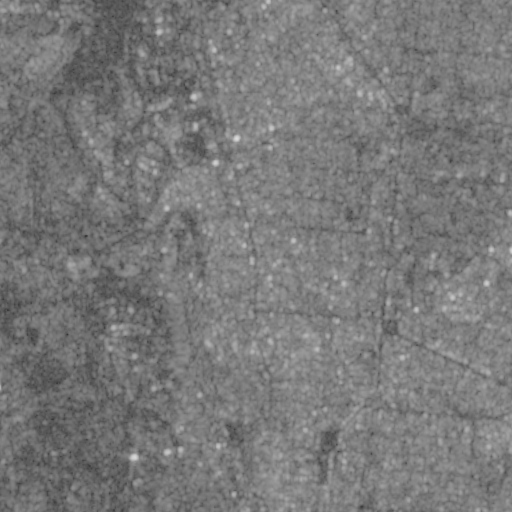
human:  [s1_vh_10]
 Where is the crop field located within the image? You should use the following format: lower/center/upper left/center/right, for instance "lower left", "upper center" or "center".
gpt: The crop field is located in the lower center of the image.
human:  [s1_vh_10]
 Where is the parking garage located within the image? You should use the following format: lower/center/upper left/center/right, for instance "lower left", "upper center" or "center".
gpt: The parking garage is located in the lower center of the image.
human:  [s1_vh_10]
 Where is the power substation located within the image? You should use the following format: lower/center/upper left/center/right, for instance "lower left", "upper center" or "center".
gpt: The power substation is located in the lower center of the image.
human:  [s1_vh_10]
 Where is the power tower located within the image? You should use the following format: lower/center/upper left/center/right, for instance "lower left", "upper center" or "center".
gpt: The power tower is located in the left of the image.
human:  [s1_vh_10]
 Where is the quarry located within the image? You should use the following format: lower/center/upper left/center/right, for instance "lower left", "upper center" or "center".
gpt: There is no quarry in the image.

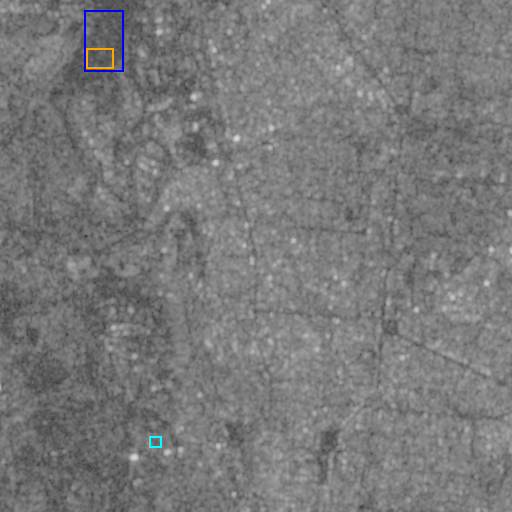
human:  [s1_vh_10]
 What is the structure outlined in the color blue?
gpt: The structure outlined in blue is a park.
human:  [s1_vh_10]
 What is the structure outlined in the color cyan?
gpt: The structure outlined in cyan is a parking lot.
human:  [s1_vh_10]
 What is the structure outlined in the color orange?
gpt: The structure outlined in orange is a stadium.
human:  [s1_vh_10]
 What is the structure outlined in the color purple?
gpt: There is no purple outline.